Question: Near state events, the solver will take a shortened time step in order to align the step with the event. This can be beneficial for preserving accuracy near events; however, the time variable does not seem to update according to the step size causing an incorrect result from Dymola:

Here is the Modelica code to reproduce the problem:
'''
model Unnamed
Modelica.Blocks.Sources.Trapezoid ramp(
period=1,
rising=0.1,
falling=0.1)
annotation (Placement(transformation(extent={{-52,20},{-32,40}})));
Modelica.Blocks.Continuous.FirstOrder firstOrder(T=0.001)
annotation (Placement(transformation(extent={{-20,20},{0,40}})));
Modelica.Blocks.Sources.Pulse pulse(period=0.1222)
annotation (Placement(transformation(extent={{-40,-20},{-20,0}})));
equation
connect(firstOrder.u, ramp.y)
annotation (Line(points={{-22,30},{-31,30}}, color={0,0,127}));
annotation (uses(Modelica(version="3.2.2")), experiment(
Interval=0.001,
__Dymola_fixedstepsize=0.001,
__Dymola_Algorithm="Euler"));
end Unnamed;
'''
Is there a way to disable the event handling in Dymola and keep the Euler time step fixed? Or better, cause the time variable to properly update. Thanks
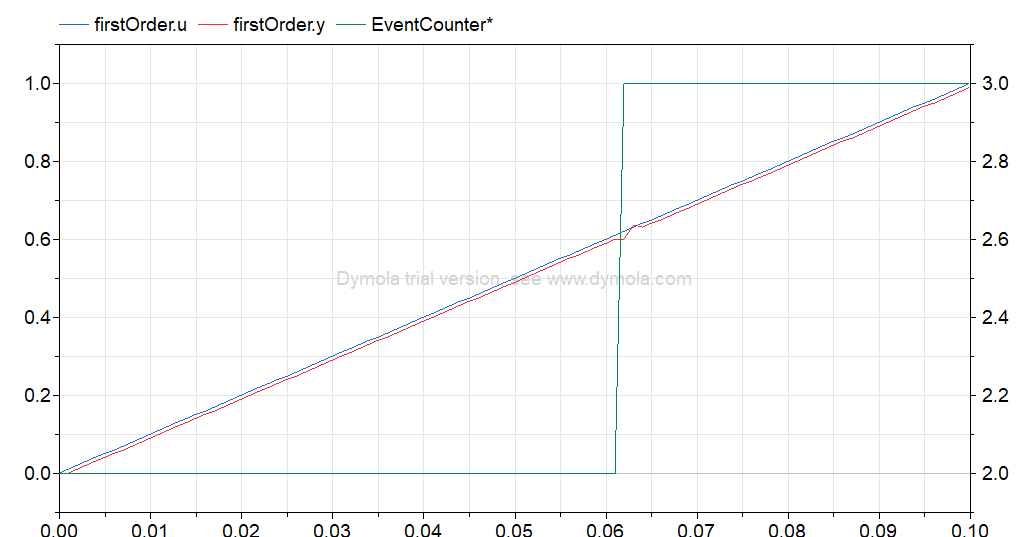
Answer: There are two parts:
- '/DFindEvent_=0''-DFindEvent_=0'-
However, in many cases this will cause less accurate handling of events, which will cause problems, e.g., clutches not fully locking in mechanical systems.